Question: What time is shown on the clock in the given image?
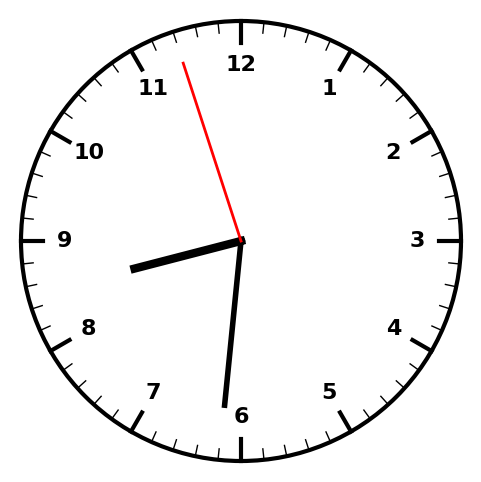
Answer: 08:30:57